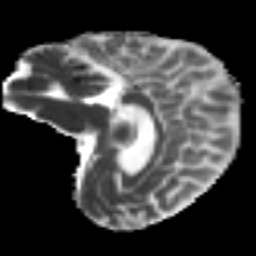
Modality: MD
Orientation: sagittal
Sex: female
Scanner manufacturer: ge
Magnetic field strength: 3 T
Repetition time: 7 s
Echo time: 0.08 s